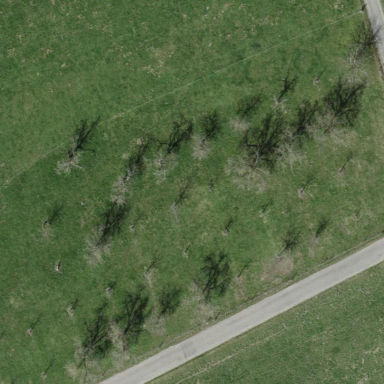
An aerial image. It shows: Orchard.